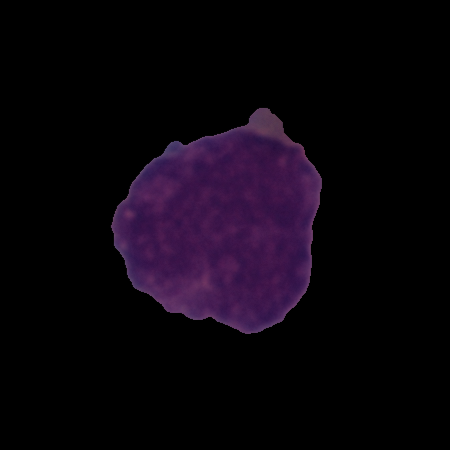
Label: cancer